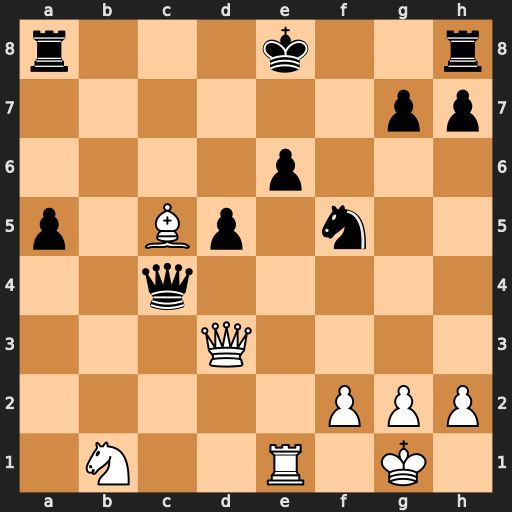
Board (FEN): r3k2r/6pp/4p3/p1Bp1n2/2q5/3Q4/5PPP/1N2R1K1
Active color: w
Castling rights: kq
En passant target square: -
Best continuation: Rxe6+ Kd7 Qxf5 Qxc5 Re3+ Kd8 Qg5+